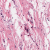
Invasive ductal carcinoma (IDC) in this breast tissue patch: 0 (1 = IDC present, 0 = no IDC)